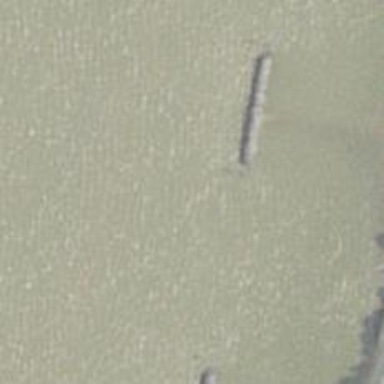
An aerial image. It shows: Breakwater structure.